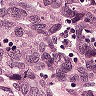
Metastatic tissue present: yes